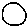
Label: circle